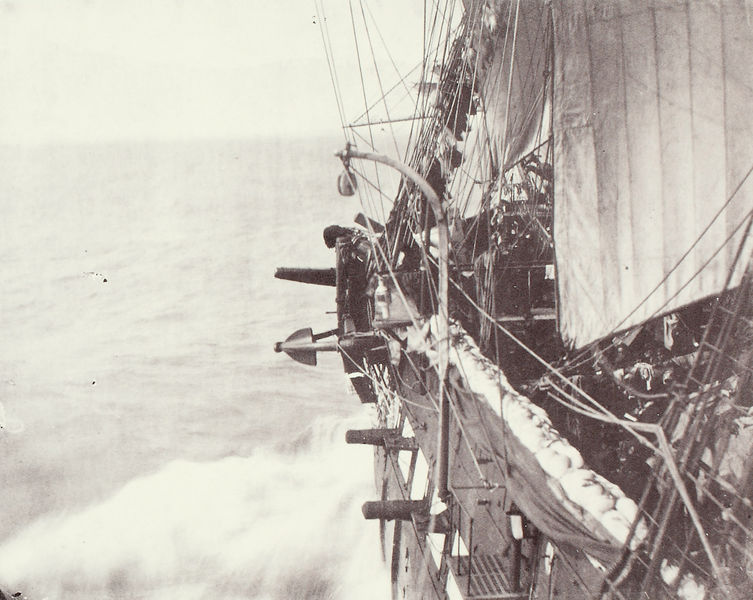
Titel: Die Astrée auf dem Meer/ L`Astrée en mer
Künstler: P.-E. Miot
Schlagwörter: himmel, meer, wasser, holz, horizont, boot, gischt, schiff, segel, welle, wellen, segelschiff, tau, wasse, ozean, foto, fotografie, photographie, kanone, seil, schwarzweiss, photo, kanonen, anker, zeug, rmeer